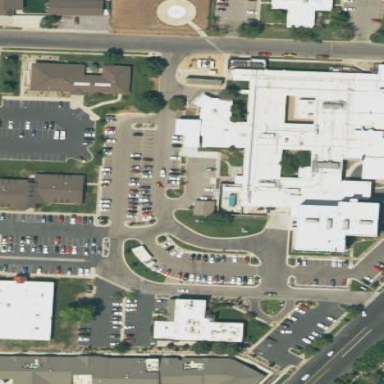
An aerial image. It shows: Healthcare facility identified as hospital.